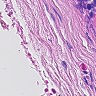
Metastatic tissue present: no